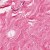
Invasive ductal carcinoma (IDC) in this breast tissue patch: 0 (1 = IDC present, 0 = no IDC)